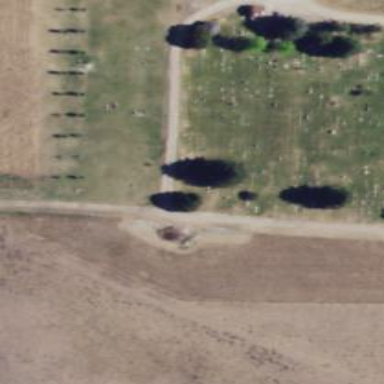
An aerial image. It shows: Cemetery.